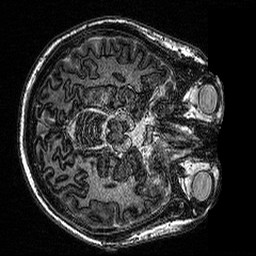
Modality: MP2RAGE
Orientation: axial
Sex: male
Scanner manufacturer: siemens
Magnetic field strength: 3 T
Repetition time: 5 s
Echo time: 0.00292 s